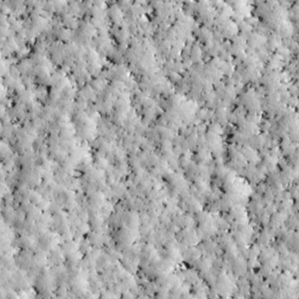
Label: non_frost